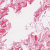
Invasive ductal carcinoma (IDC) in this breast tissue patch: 0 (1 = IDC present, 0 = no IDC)